八年级 · 解析几何
如图所示, 满足函数 $y=k(x-1)$ 和 $y=\frac{\mathrm{k}}{\mathrm{x}}(k \neq 0)$ 的大致图象是 ( )
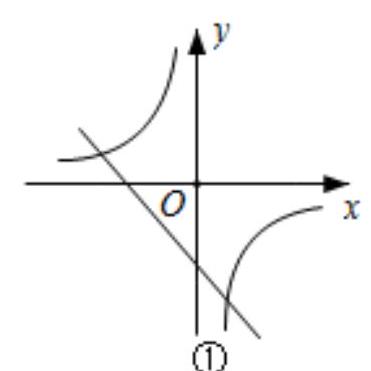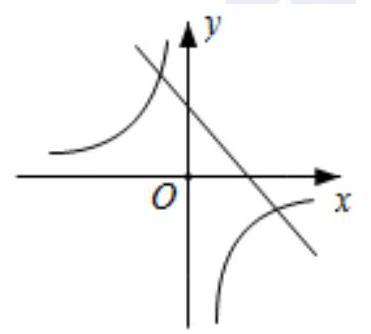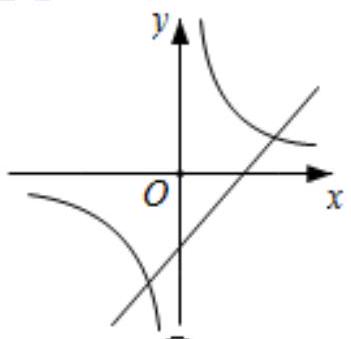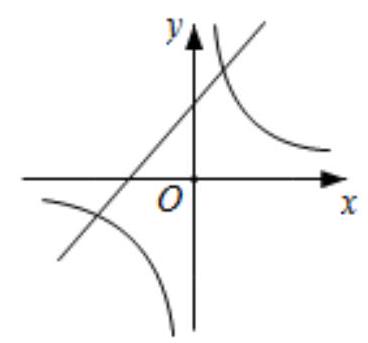
A. (1)(2)(2)(3)(4)
答案: B
解析: 【点拨】分别根据一次函数与反比例函数图象的特点解答即可.【解析】解:becausey=k(x-1),therefore函数y=k(x-1)过点(1,0),故(1)(4)不合题意;当k>0时,函数y=k(x-1)过第一、三、四象限,函数y=frackx(kneq0)在一、三象限;当k<0时,函数y=k(x-1)过第一、二、四象限,函数y=frackx(kneq0)在二、四象限;故(2)(3)符合题意;故选B.【点睛】本题主要考查了反比例函数的图象性质和一次函数的图象性质,关键是由k的取值确定函数所在的象限.